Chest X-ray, AP view. Patient: 32 years old, sex F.
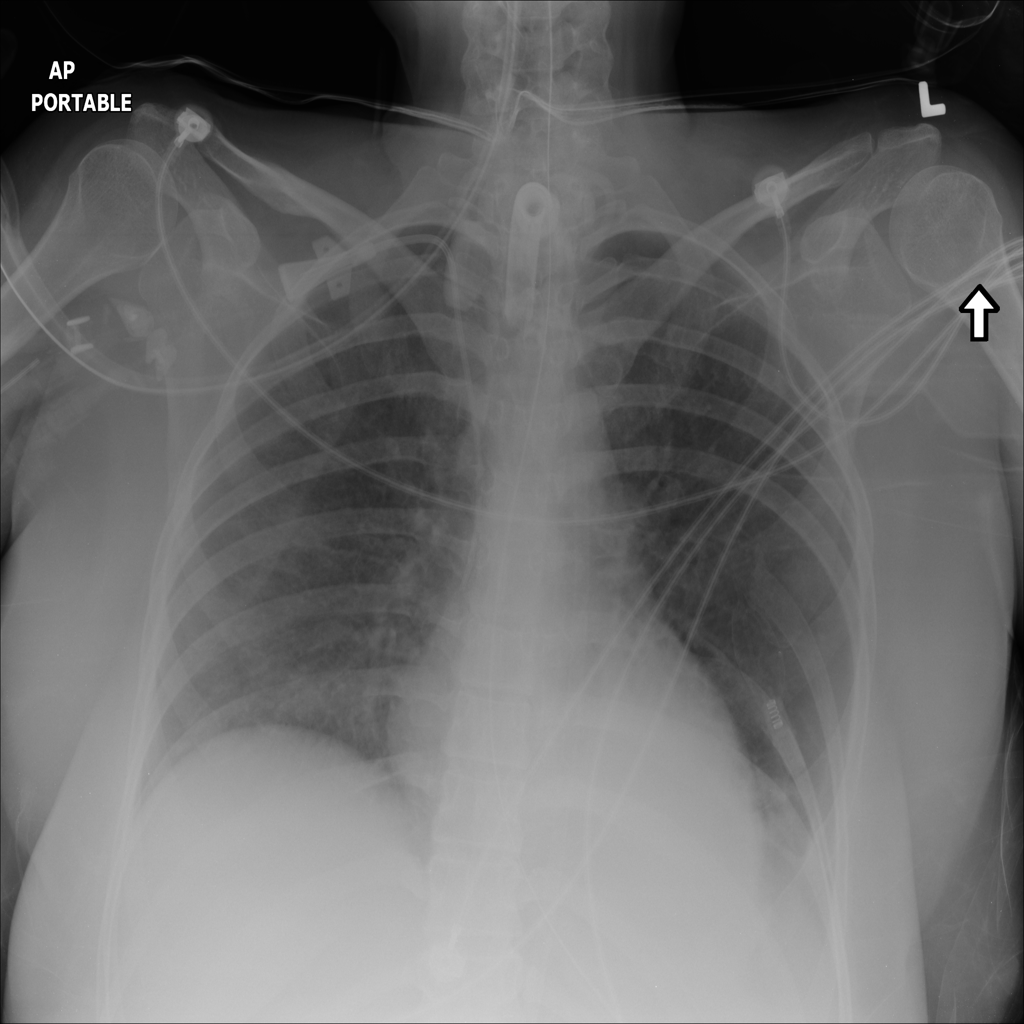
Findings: Atelectasis